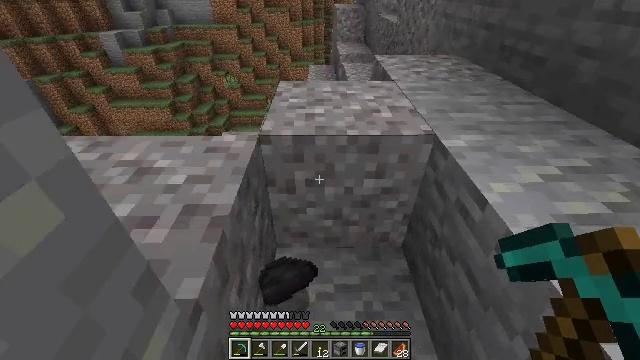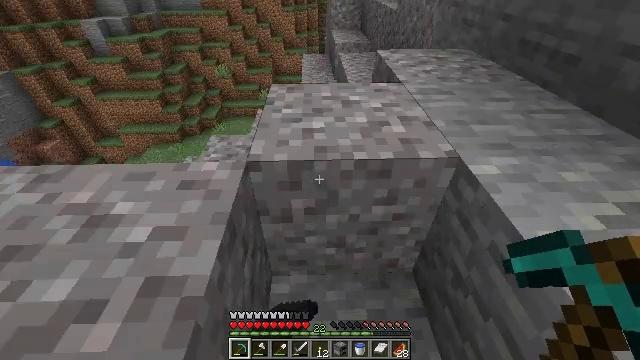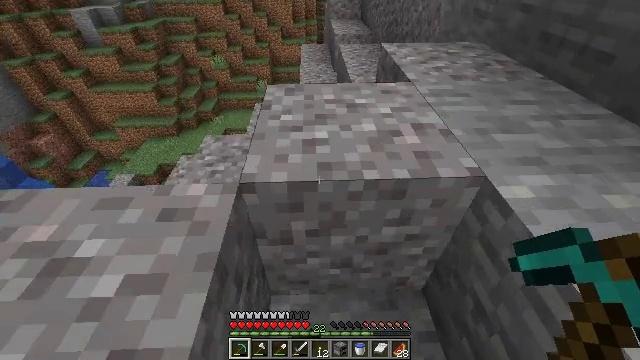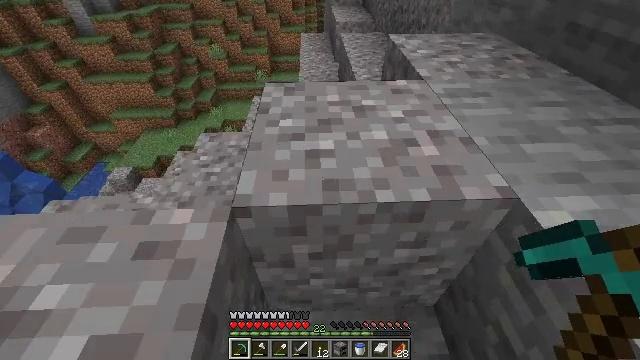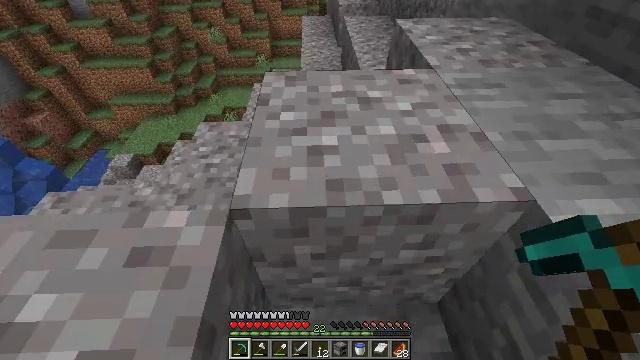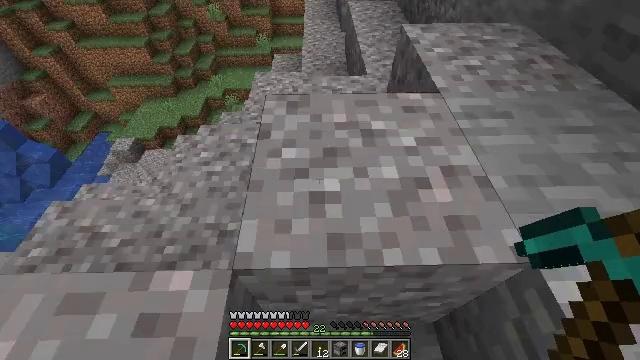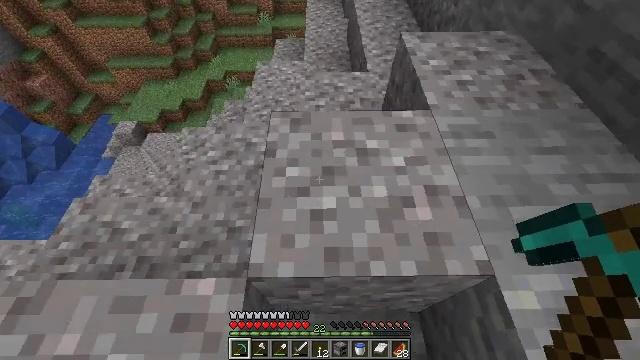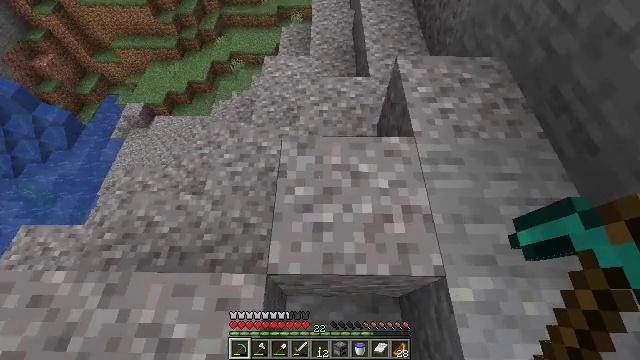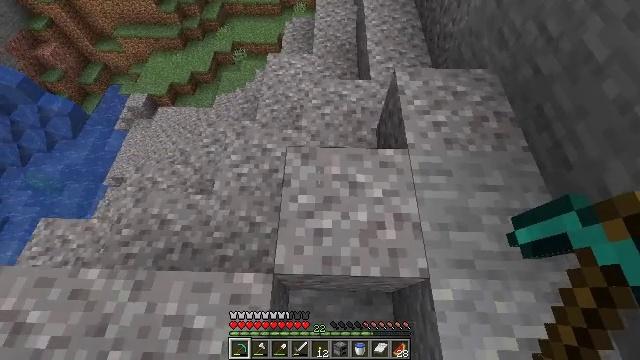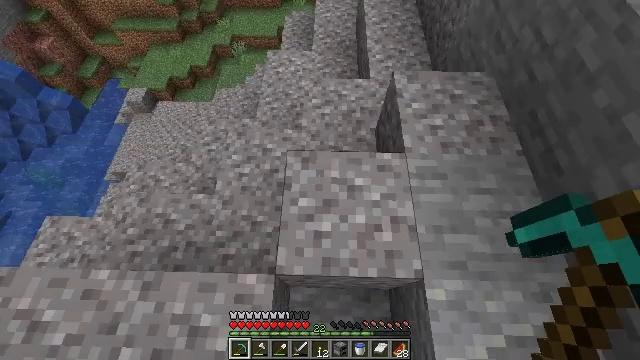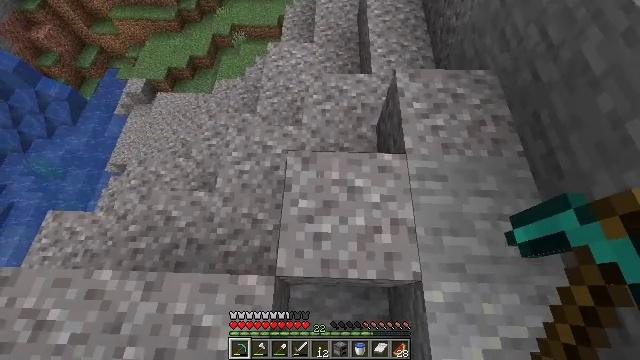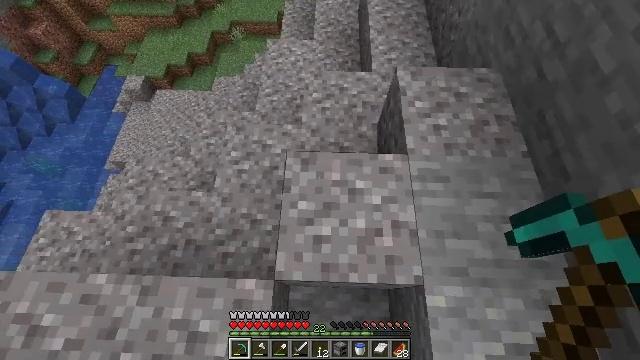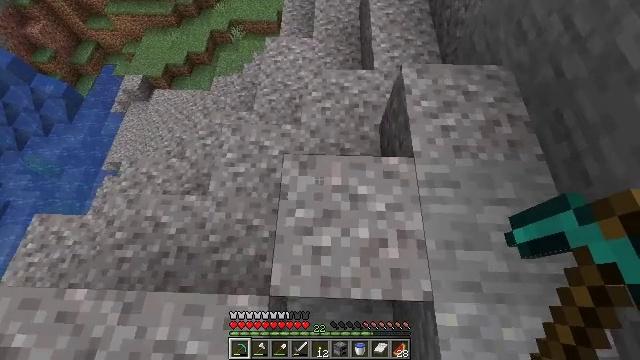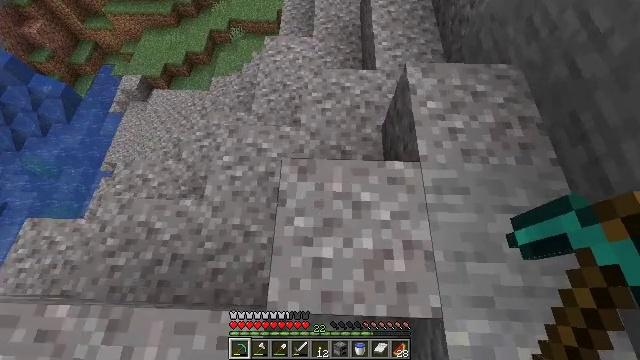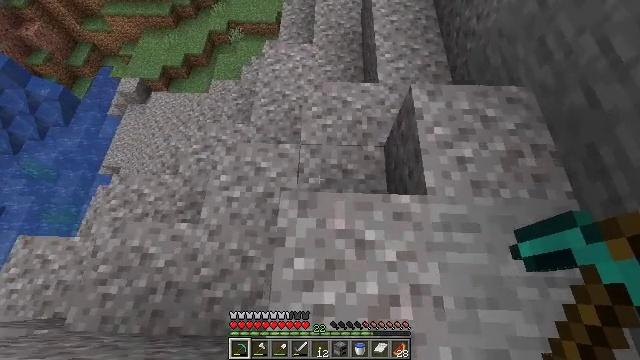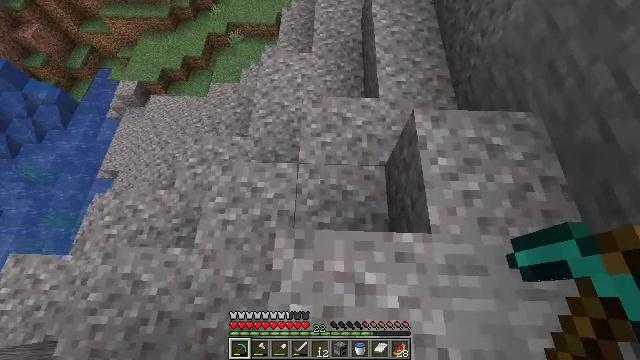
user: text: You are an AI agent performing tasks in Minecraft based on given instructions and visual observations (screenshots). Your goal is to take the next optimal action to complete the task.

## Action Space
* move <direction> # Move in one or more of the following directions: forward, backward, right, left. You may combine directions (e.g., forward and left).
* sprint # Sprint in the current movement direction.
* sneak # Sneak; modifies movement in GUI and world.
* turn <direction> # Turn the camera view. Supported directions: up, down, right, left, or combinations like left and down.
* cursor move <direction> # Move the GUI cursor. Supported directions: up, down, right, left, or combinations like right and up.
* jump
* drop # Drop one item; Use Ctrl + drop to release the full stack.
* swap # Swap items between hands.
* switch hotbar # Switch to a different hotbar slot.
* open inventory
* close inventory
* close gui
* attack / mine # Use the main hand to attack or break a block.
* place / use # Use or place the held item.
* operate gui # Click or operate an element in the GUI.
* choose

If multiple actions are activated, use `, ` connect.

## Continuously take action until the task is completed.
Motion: motion action
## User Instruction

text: Get dirt block.
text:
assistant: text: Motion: move forward, turn right and down
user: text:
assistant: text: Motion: move forward, turn down
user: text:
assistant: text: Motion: move forward, turn down
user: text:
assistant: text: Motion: move forward, turn down
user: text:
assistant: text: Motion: move forward, turn down, jump
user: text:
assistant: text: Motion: move forward, turn down, jump
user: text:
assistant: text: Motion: move forward, turn left and down, jump
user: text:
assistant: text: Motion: move forward, turn down, jump
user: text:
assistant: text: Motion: move forward, turn down
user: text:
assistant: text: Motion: move forward, turn down
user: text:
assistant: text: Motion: move forward
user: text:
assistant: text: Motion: move forward
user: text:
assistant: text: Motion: move forward
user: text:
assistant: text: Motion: move forward
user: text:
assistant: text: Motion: move forward
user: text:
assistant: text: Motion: move forward, turn up
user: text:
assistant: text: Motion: move forward, turn up
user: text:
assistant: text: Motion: move forward, turn left and up
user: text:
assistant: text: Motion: move forward, turn up
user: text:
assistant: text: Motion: move forward
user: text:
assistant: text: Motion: move forward
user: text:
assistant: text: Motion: move forward
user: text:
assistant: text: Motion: move forward
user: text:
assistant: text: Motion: move forward
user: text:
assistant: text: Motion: move forward, turn left and up
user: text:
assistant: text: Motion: move forward, turn left and up
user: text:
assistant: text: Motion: move forward, turn left and up
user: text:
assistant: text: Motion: move forward, sprint
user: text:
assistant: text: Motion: move forward, sprint
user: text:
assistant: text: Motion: move forward, sprint